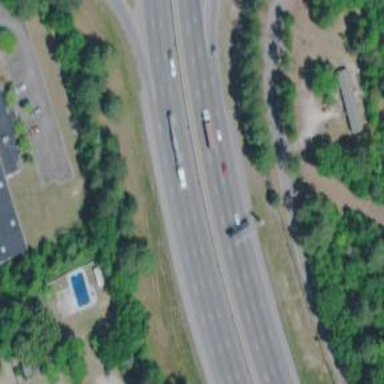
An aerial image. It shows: Motorway junction.